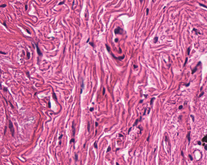
Tumor epithelial tissue: no
Tumor-associated stroma tissue: yes
Normal tissue: no